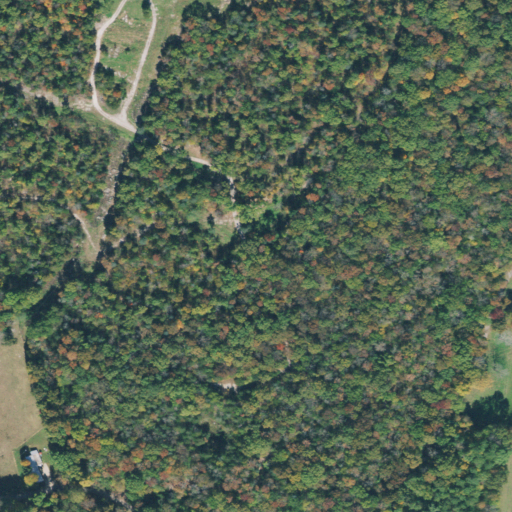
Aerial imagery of cape in Tennessee named Evans Point containing deciduous forest, pasture, open development, mixed forest, and low intensity development